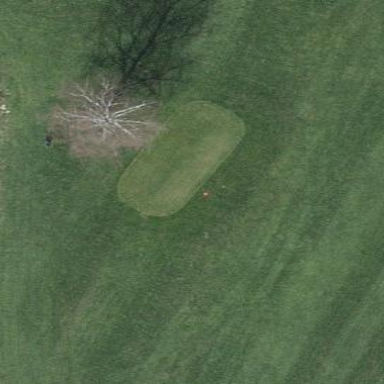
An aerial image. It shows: Grassy area designated as golf tee.